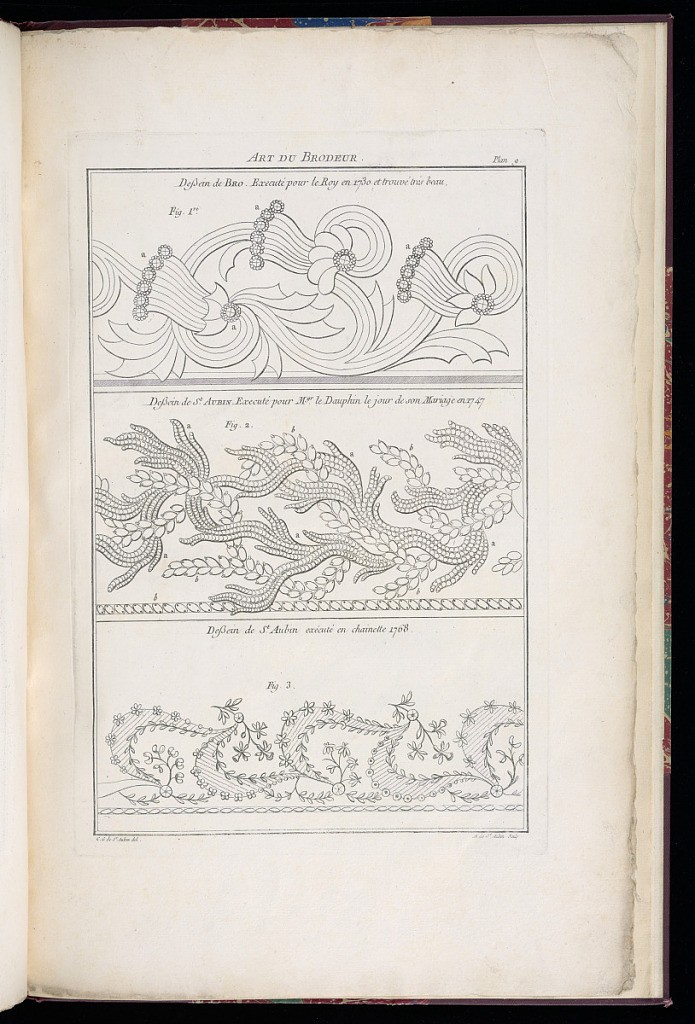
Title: ART DU BRODEUR
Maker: Charles-Germain de Saint-Aubin, French, 1721–1786
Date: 1770
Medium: Etching and engraving on laid paper
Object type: Print
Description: The ninth plate from a series of ten illustrating the tools and art of embroidery. Three details from embroidered friezes for garments worn by the King Louis XV and the Dauphin for his wedding in 1747.  The designs feature beads and foliage on a plain background within a double-lined border. Each design is labeled and numbered with details labeled with letters. The numbers and letters are referred to in the accompanying text, which is not included in this album. The plate is titled, signed, and numbered.